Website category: sports
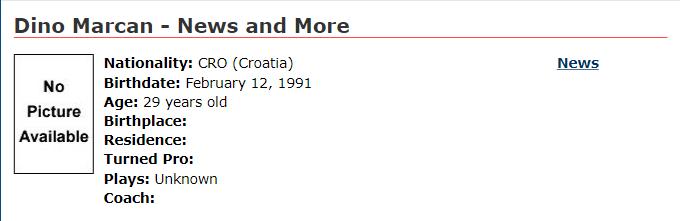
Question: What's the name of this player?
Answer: Dino Marcan

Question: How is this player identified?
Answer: Dino Marcan

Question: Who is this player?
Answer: Dino Marcan

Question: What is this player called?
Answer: Dino Marcan

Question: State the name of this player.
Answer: Dino Marcan

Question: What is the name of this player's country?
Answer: CRO

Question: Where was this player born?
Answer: CRO

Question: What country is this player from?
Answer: CRO

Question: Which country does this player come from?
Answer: CRO

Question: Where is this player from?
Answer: CRO

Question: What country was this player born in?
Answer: CRO

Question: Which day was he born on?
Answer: February 12, 1991

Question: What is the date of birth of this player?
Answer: February 12, 1991

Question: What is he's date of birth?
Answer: February 12, 1991

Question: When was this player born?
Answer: February 12, 1991

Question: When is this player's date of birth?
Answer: February 12, 1991

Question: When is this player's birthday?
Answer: February 12, 1991

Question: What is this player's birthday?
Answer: February 12, 1991

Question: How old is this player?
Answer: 29 years old

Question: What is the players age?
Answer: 29 years old

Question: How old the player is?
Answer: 29 years old

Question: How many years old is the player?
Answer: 29 years old